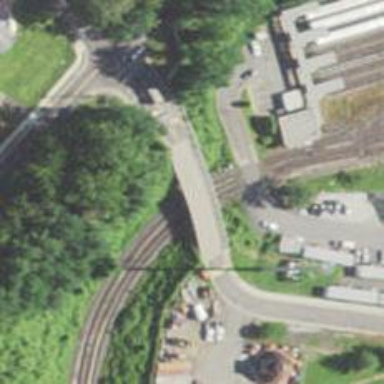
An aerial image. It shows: Electrified rail in service yard.